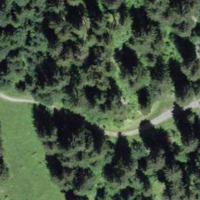
EUNIS habitat code: 43
Species observed at this site:
Campanula trachelium